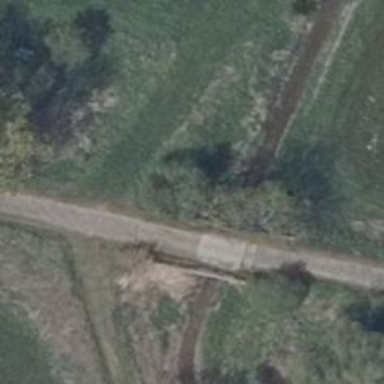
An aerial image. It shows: Track road on bridge with grade 1 tracktype.